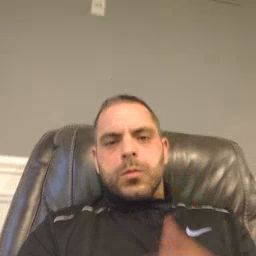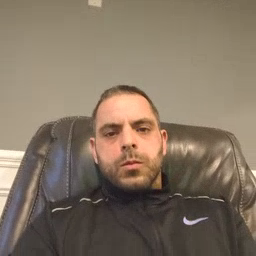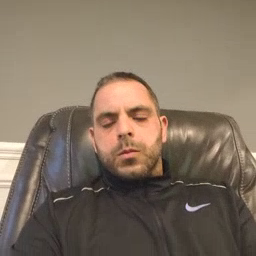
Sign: cow